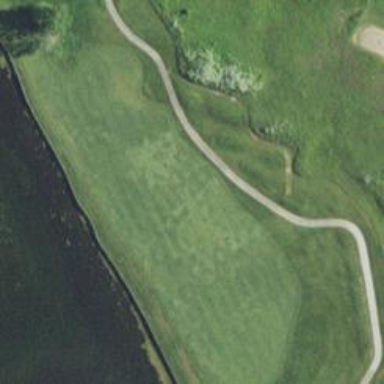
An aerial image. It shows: Golf hole.